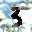
Label: 3